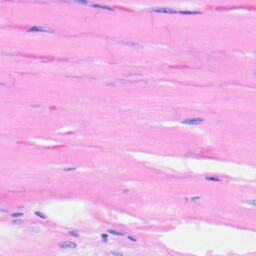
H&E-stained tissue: Heart